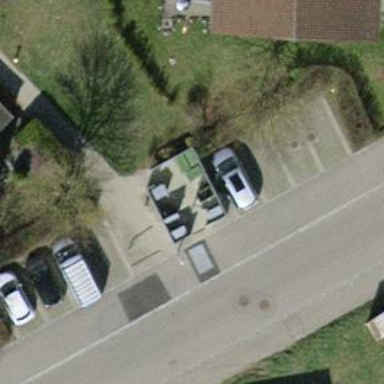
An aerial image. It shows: Waste disposal area for trash.